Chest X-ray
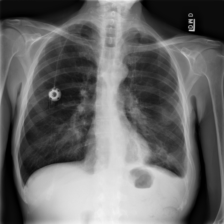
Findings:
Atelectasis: negative
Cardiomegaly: negative
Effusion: positive
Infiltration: positive
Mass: negative
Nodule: negative
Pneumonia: negative
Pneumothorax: negative
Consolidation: positive
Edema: negative
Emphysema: negative
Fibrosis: negative
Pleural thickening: negative
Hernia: negative